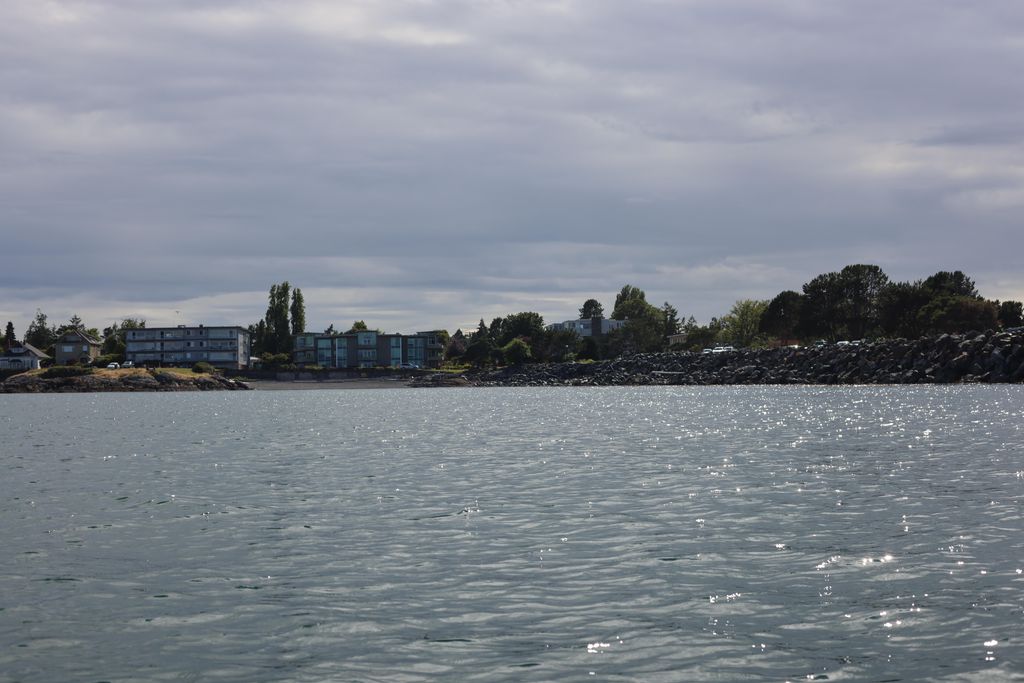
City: victoria